Question: So here on wikipedia you can see an article describing <URL>. It's a very important part of computer vision and image analysis.
I'm trying to implement it. The concept is really simple:
1. Make an array[imageheight][imagewidth]
2. Every array member should contain sum of all pixels before and above in the original image
3. To get sum on any rectangle, use A-B-C+D formula, where ABCD is this rectangle:
So I made this function to sum all pixels on 'BufferedImage':
'''
public static double[][] integralImageGrayscale(BufferedImage image) {
//Cache width and height in variables
int w = image.getWidth();
int h = image.getHeight();
//Create the 2D array as large as the image is
//Notice that I use [Y, X] coordinates to comply with the formula
double integral_image[][] = new double[h][w];
//Sum to be assigned to the pixels
double the_sum = 0;
//Well... the loop
for (int y = 0; y < h; y++) {
for (int x = 0; x < w; x++) {
//Get pixel. It's actually 0xAARRGGBB, so the function should be getARGB
int pixel = image.getRGB(x, y);
//Extrapolate color values from the integer
the_sum+= ((pixel&0x00FF0000)>>16)+((pixel&0x0000FF00)>>8)+(pixel&0x000000FF);
integral_image[y][x] = the_sum;
}
}
//Return the array
return integral_image;
}
'''
I also made a debug function and it's convincing me that it works:

But if I make this test case:
'''
//Summed area table (thing is BufferedImage)
double is[][] = ScreenWatcher.integralImageGrayscale(thing);
//Sum generated by a normal for loop
double ss = ScreenWatcher.grayscaleSum(thing);
//Height of the resulting array
int ish = is.length;
//Width of resulting array. Also throws nasty error if something goes wrong
int isw = is[is.length-1].length;
//Testing whether different methods give same results
System.out.println(
ss +" =? " +
//Last "pixel" in integral image must contain the sum of the image
is[ish-1][isw-1]+" =? "+
//The "sum over rectangle" with a rectangle that contains whole image
// A B C D
(+is[0][0] -is[0][isw-1] -is[ish-1][0] +is[ish-1][isw-1])
);
'''
I get a sad result:
'''
1.7471835E7 =? 1.7471835E7 =? 112455.0
'''
Interesting thing is, that pure white image returns 0:
'''
<PHONE>.0 =? <PHONE>.0 =? 0.0 - this was 100x100 white image and 765 is 3*255 so everything seems right
'''
I have no idea how to get to the bottom of this. Everything seems too clear to contain a mistake. So either there's a typo in the code above, or the logic is wrong. Any ideas?
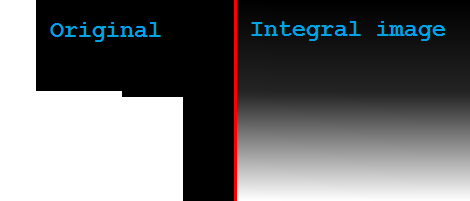
Answer: Your problem is here:
'''
//Extrapolate color values from the integer
the_sum+= ((pixel&0x00FF0000)>>16)+((pixel&0x0000FF00)>>8)+(pixel&0x000000FF);
integral_image[y][x] = the_sum;
'''
What you should be doing is:
'''
int A = (x > 0 && y > 0) ? integral_image[y-1][x-1] : 0;
int B = (x > 0) ? integral_image[y][x-1] : 0;
int C = (y > 0) ? integral_image[y-1][x] : 0;
integral_image[y][x] = - A + B + C
+ ((pixel&0x00FF0000)>>16)+((pixel&0x0000FF00)>>8)+(pixel&0x000000FF);
'''
(with no 'the_sum' variable).
---
Evaluating the sum for the portion of the image '(minx, miny) -> (maxx, maxy)' inclusively can now be done in constant time using the values in 'integral_image':
'''
double A = (minx > 0 && miny > 0) ? integral_image[miny-1][minx-1] : 0;
double B = (minx > 0) ? integral_image[maxy][minx-1] : 0;
double C = (miny > 0) ? integral_image[miny-1][maxx] : 0;
double D = integral_image[maxy][maxx];
double sum = A - B - C + D;
'''
Note that 'minx-1' and 'miny-1' are used because of the inclusivity on the minimum coordinates.